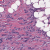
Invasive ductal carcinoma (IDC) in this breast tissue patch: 1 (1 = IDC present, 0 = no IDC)